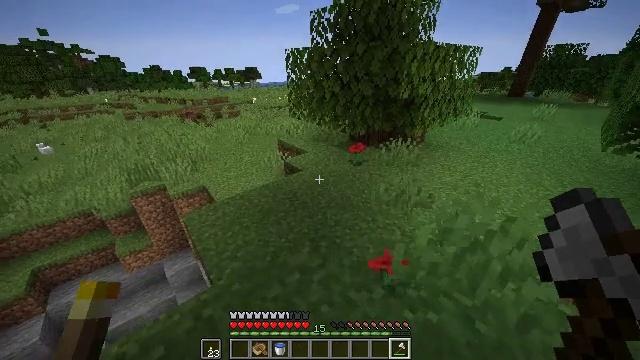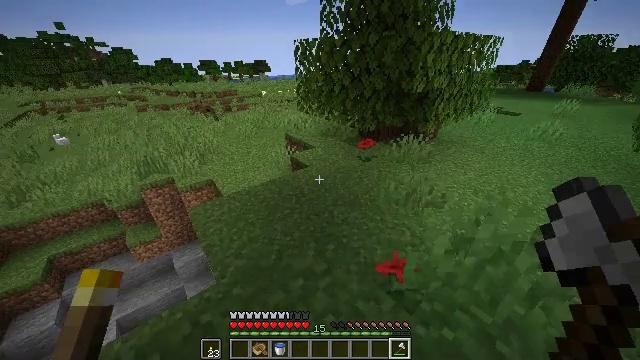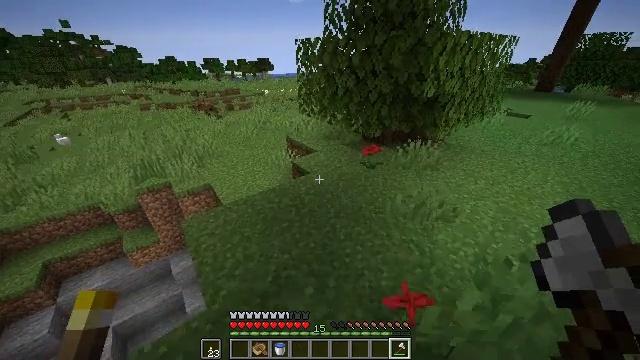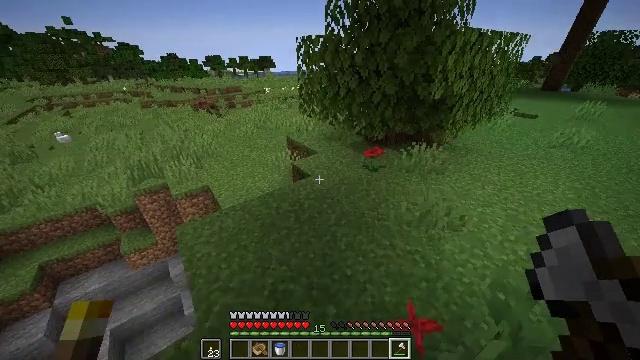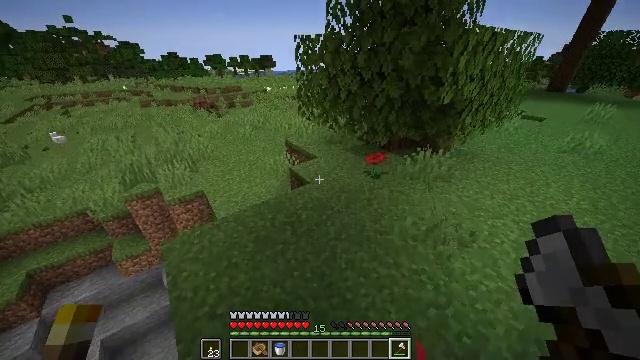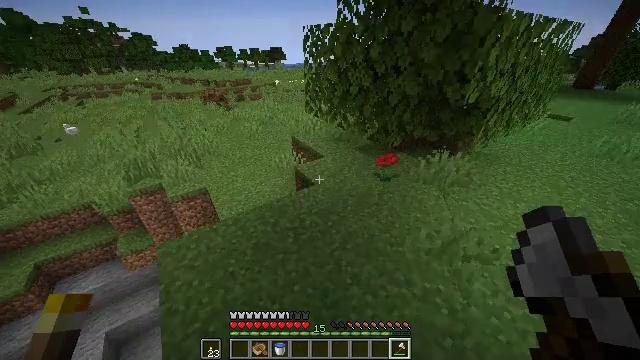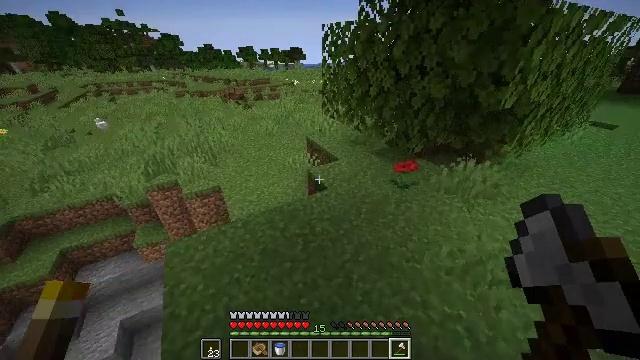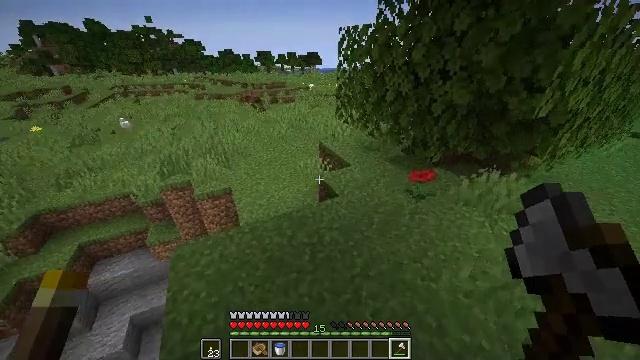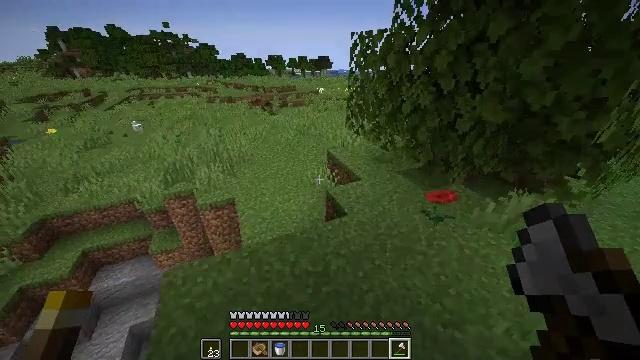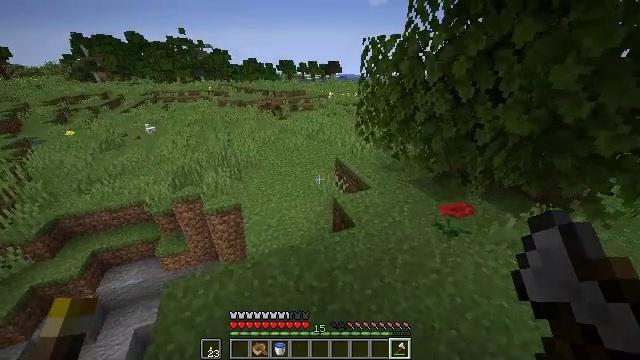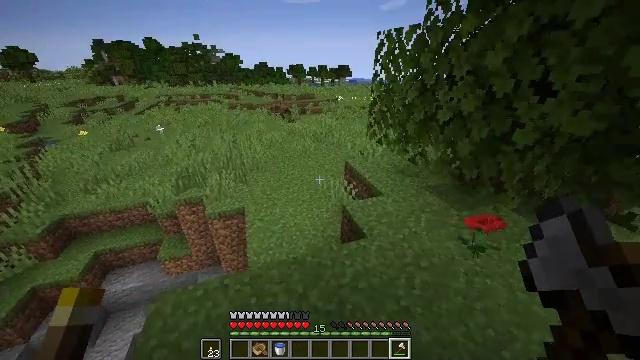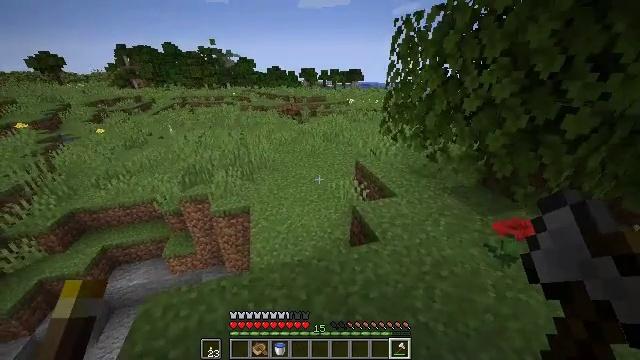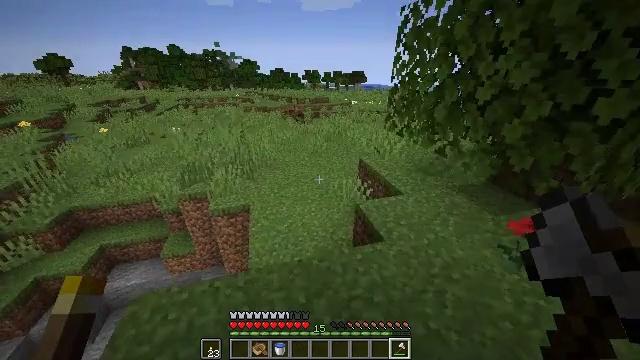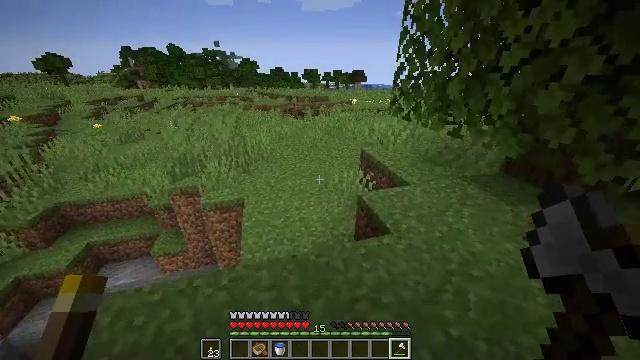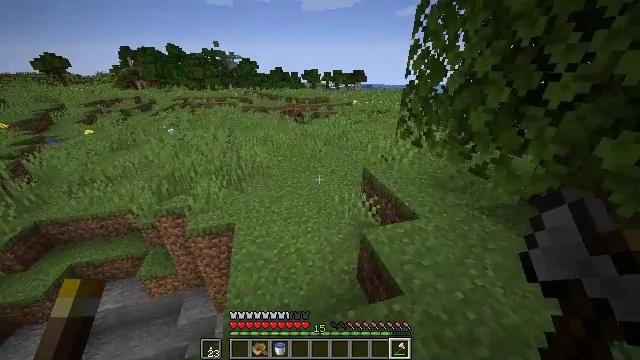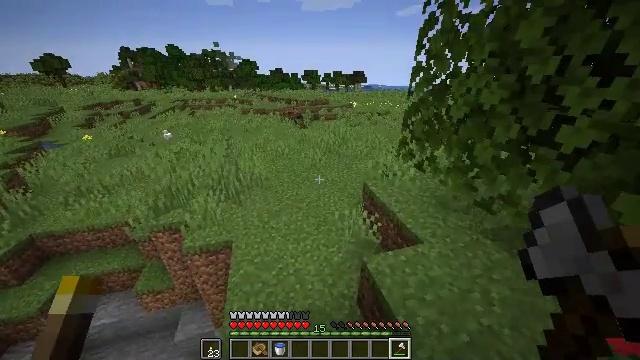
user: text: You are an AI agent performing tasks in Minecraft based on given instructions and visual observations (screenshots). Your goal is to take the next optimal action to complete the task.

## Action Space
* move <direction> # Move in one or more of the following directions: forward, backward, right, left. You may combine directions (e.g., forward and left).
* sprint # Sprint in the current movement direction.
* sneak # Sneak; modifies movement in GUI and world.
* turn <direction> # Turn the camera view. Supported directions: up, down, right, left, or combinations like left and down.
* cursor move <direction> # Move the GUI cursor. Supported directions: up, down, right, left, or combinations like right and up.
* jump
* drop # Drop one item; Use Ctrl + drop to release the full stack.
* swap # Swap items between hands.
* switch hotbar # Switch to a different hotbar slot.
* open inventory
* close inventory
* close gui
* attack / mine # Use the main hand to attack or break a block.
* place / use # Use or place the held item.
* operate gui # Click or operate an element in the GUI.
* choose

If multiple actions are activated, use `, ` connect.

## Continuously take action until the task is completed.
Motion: motion action
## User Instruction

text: Hunt a chicken.
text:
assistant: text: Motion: move forward, sprint, turn left and down
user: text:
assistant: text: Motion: move forward, sprint
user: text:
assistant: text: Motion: move forward, sprint
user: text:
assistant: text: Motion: move forward, sprint
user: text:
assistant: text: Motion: move forward, sprint, turn left and down
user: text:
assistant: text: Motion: move forward, sprint, turn left
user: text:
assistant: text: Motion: move forward, sprint, turn left
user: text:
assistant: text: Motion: move forward, sprint, turn left and up
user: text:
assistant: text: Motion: move forward, sprint, turn left and up
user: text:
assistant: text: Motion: move forward, sprint, turn left
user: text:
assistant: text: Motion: move forward, sprint, turn left
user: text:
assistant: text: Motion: move forward, sprint, jump
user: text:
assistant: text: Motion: move forward, sprint, jump
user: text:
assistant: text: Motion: move forward, sprint, jump
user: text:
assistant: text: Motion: move forward, sprint, jump
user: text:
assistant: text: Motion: move forward, sprint, jump
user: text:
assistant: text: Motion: move forward, sprint, jump
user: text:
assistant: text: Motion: move forward, sprint, jump
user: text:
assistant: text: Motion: move forward, sprint, jump
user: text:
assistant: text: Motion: move forward, sprint, jump
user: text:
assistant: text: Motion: move forward, sprint, jump
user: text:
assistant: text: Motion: move forward, sprint, jump
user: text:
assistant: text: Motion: move forward, sprint, jump
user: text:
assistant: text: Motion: move forward, sprint, jump
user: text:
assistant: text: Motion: move forward, sprint, jump
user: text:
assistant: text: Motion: move forward, sprint, jump
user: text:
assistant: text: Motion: move forward, sprint, jump
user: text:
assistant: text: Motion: move forward, sprint, turn right, jump
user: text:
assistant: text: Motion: move forward, sprint, turn right, jump
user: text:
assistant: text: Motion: move forward, sprint, turn right, jump